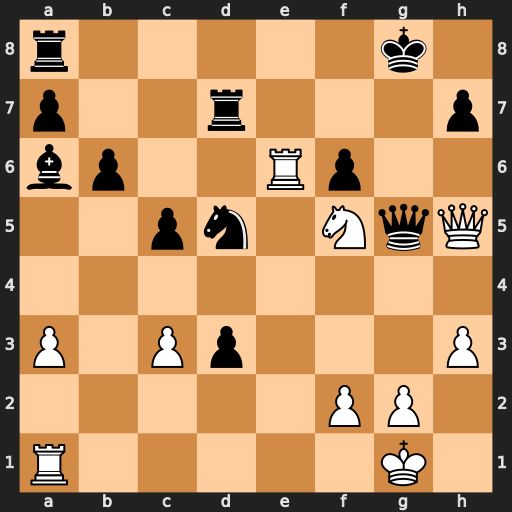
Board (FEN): r5k1/p2r3p/bp2Rp2/2pn1NqQ/8/P1Pp3P/5PP1/R5K1
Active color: w
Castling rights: -
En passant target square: -
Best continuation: Re8+ Rxe8 Qxe8#